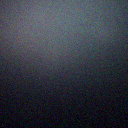
Screen state: off